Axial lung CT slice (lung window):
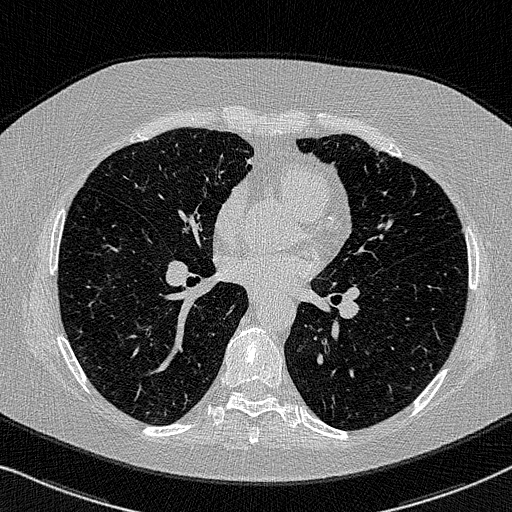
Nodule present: no